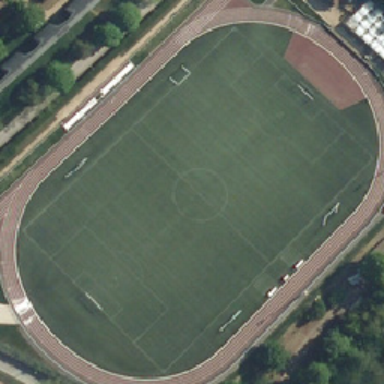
The ground track field is surrounded by trees .